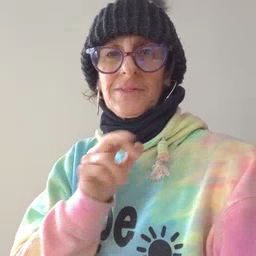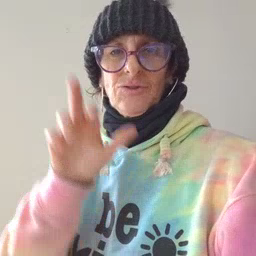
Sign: stairs